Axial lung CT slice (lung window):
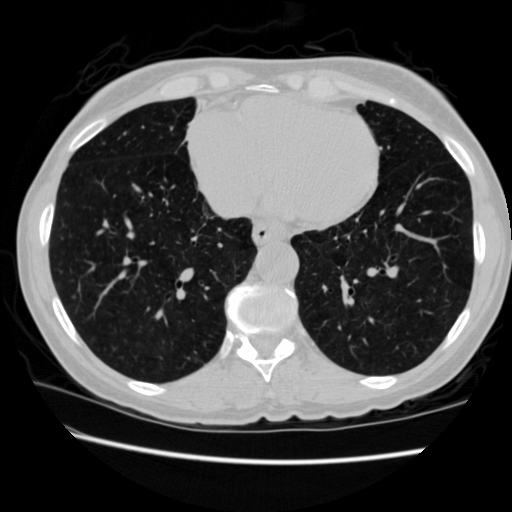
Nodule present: no